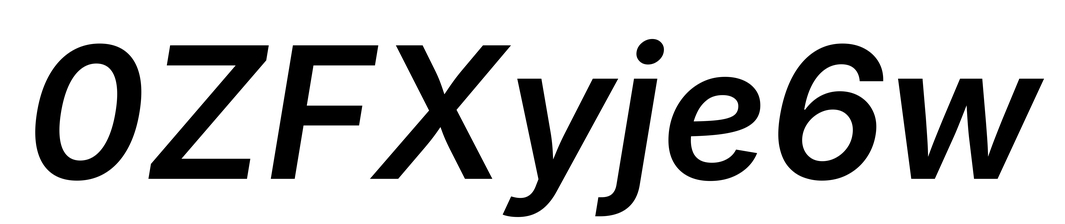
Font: Inter-Italic_SemiBold_Italic